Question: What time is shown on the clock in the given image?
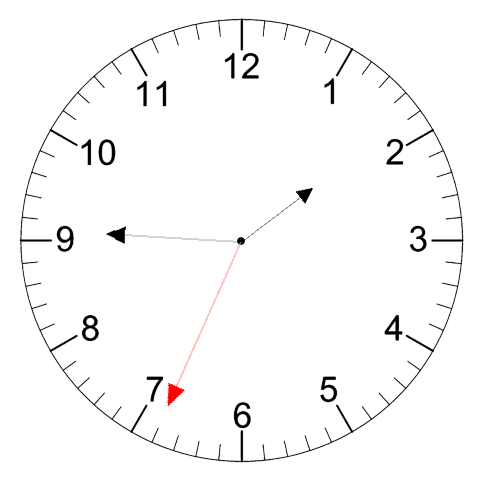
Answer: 01:45:34